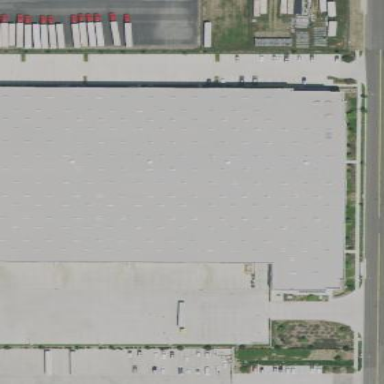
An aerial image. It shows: Warehouse building.